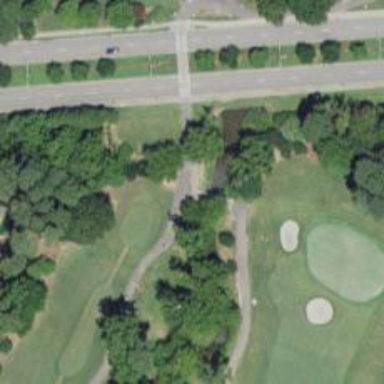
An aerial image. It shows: Pathway for golfing.